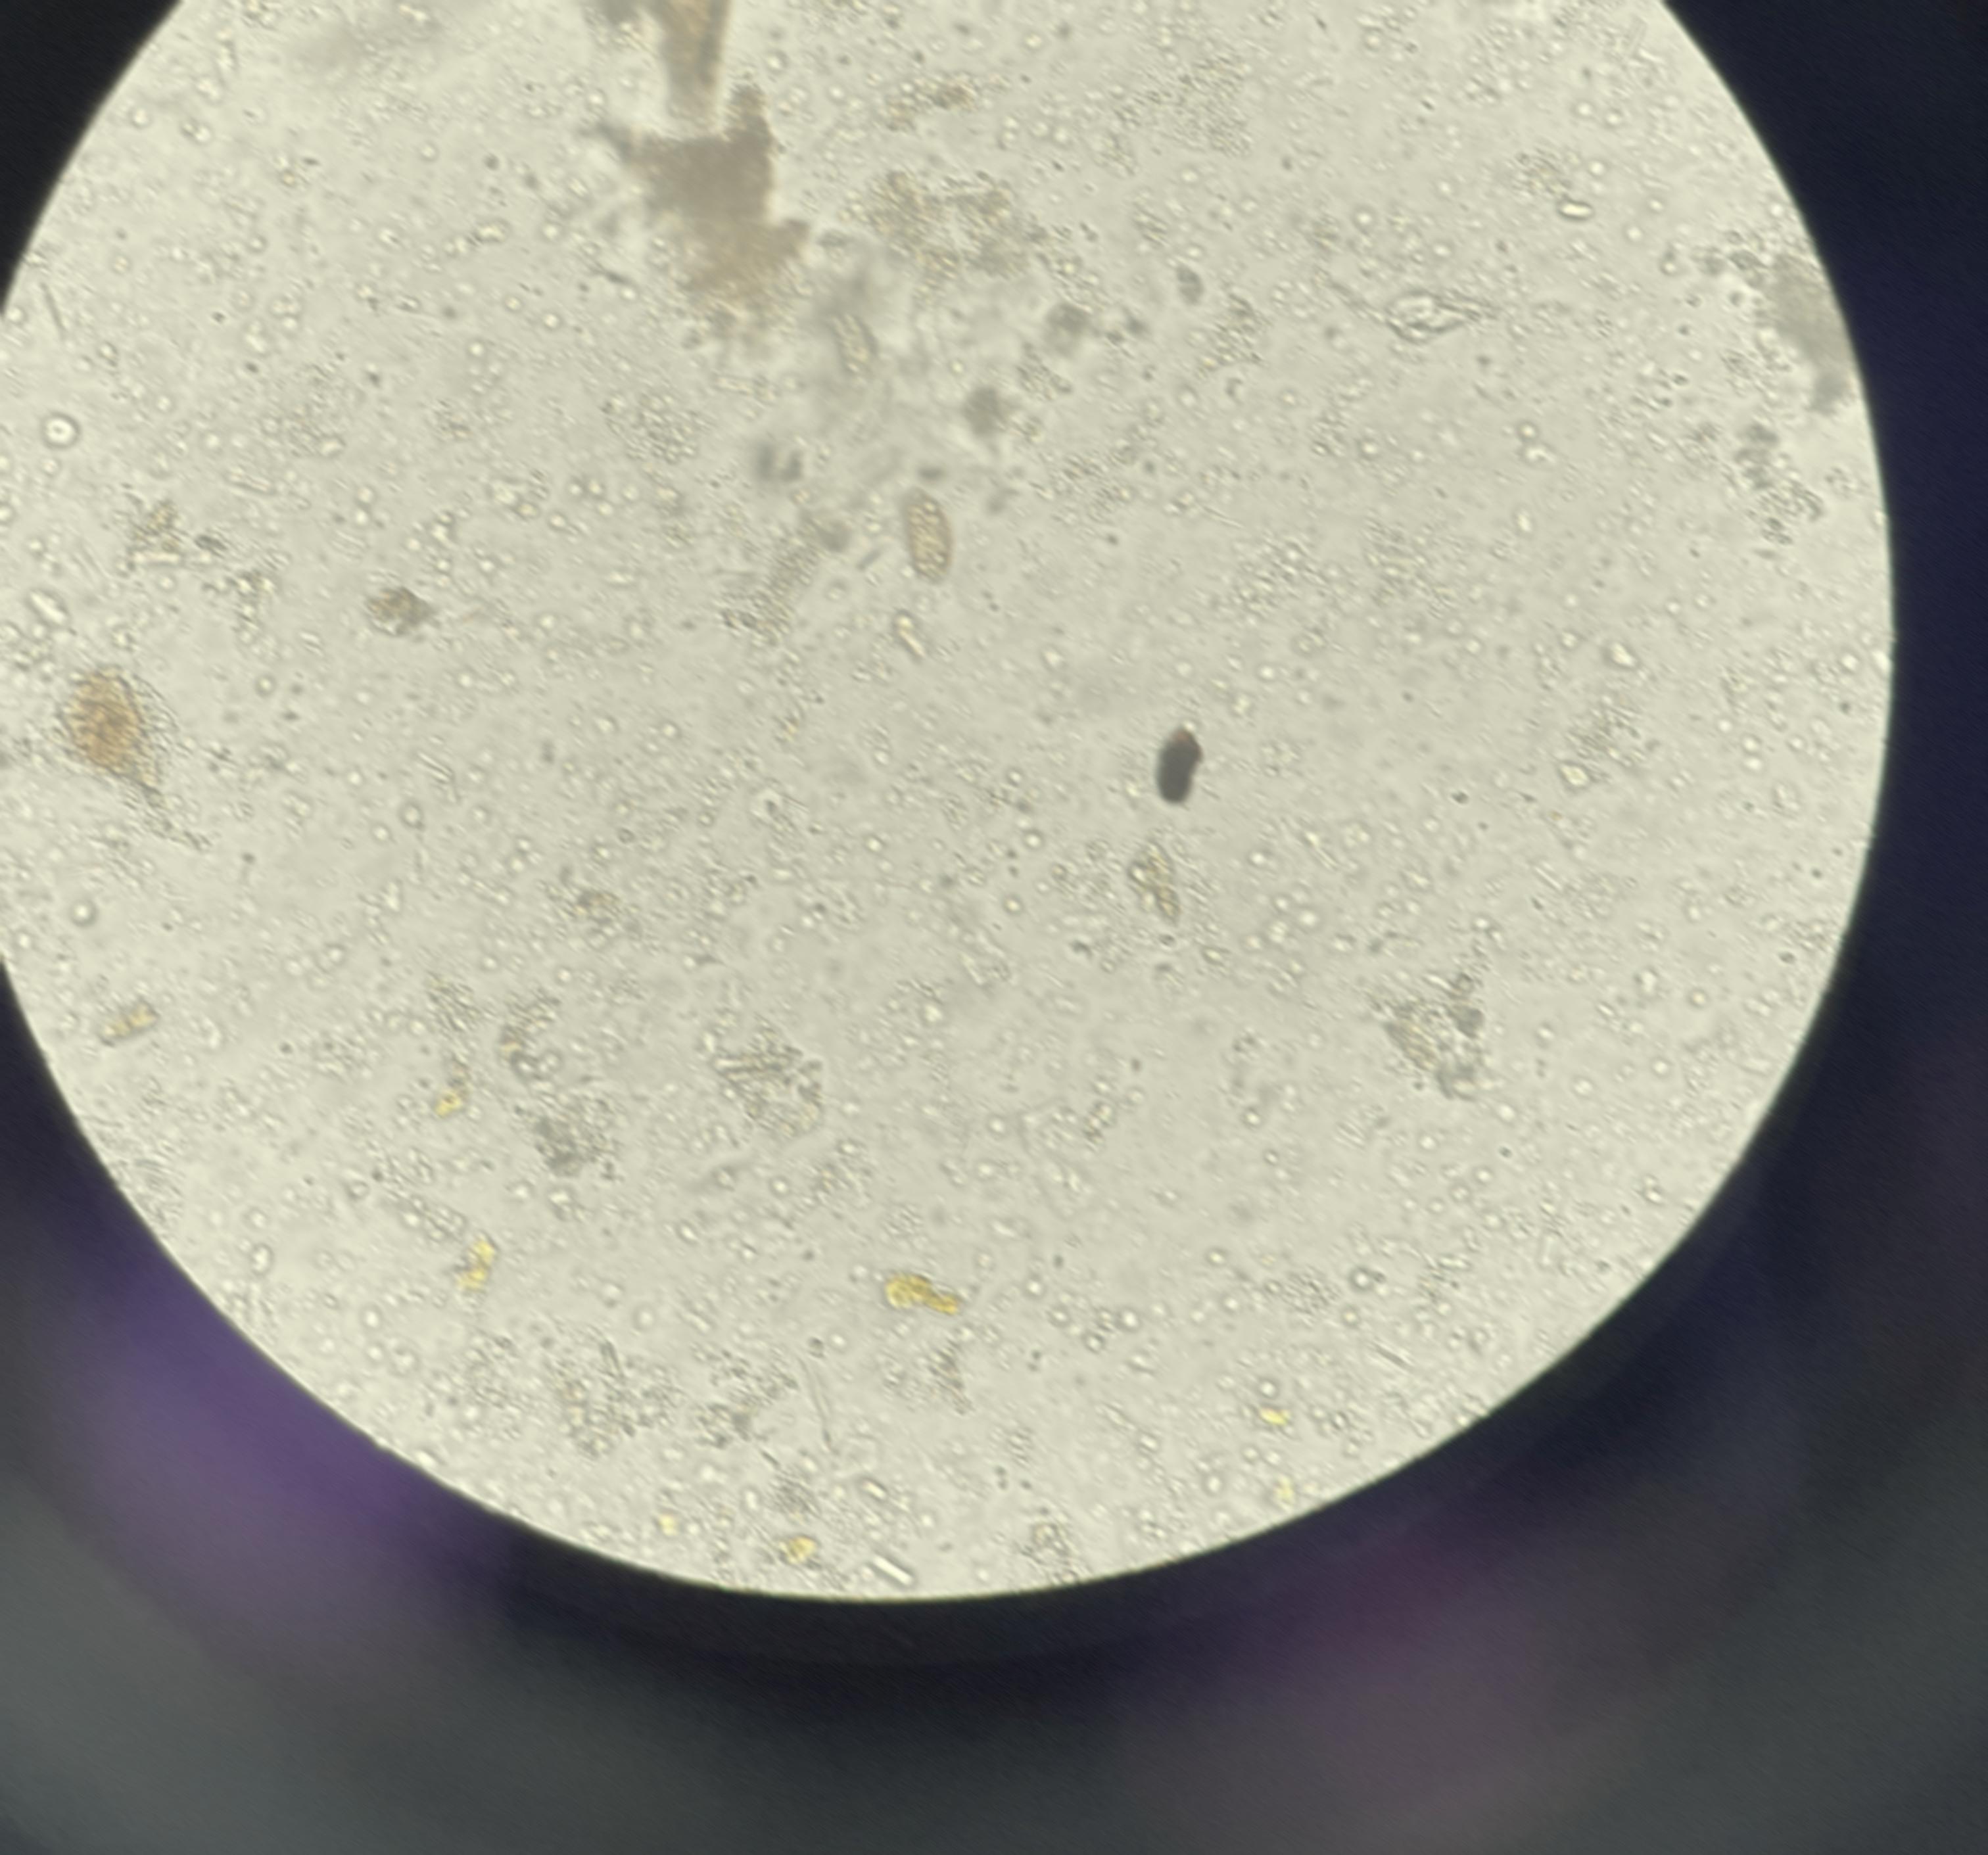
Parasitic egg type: Opisthorchis viverrine